Field crop: maize
Growth stage: 2
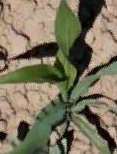
Species: maize